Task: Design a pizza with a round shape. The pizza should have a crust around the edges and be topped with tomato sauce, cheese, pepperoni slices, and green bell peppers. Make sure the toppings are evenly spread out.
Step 626:
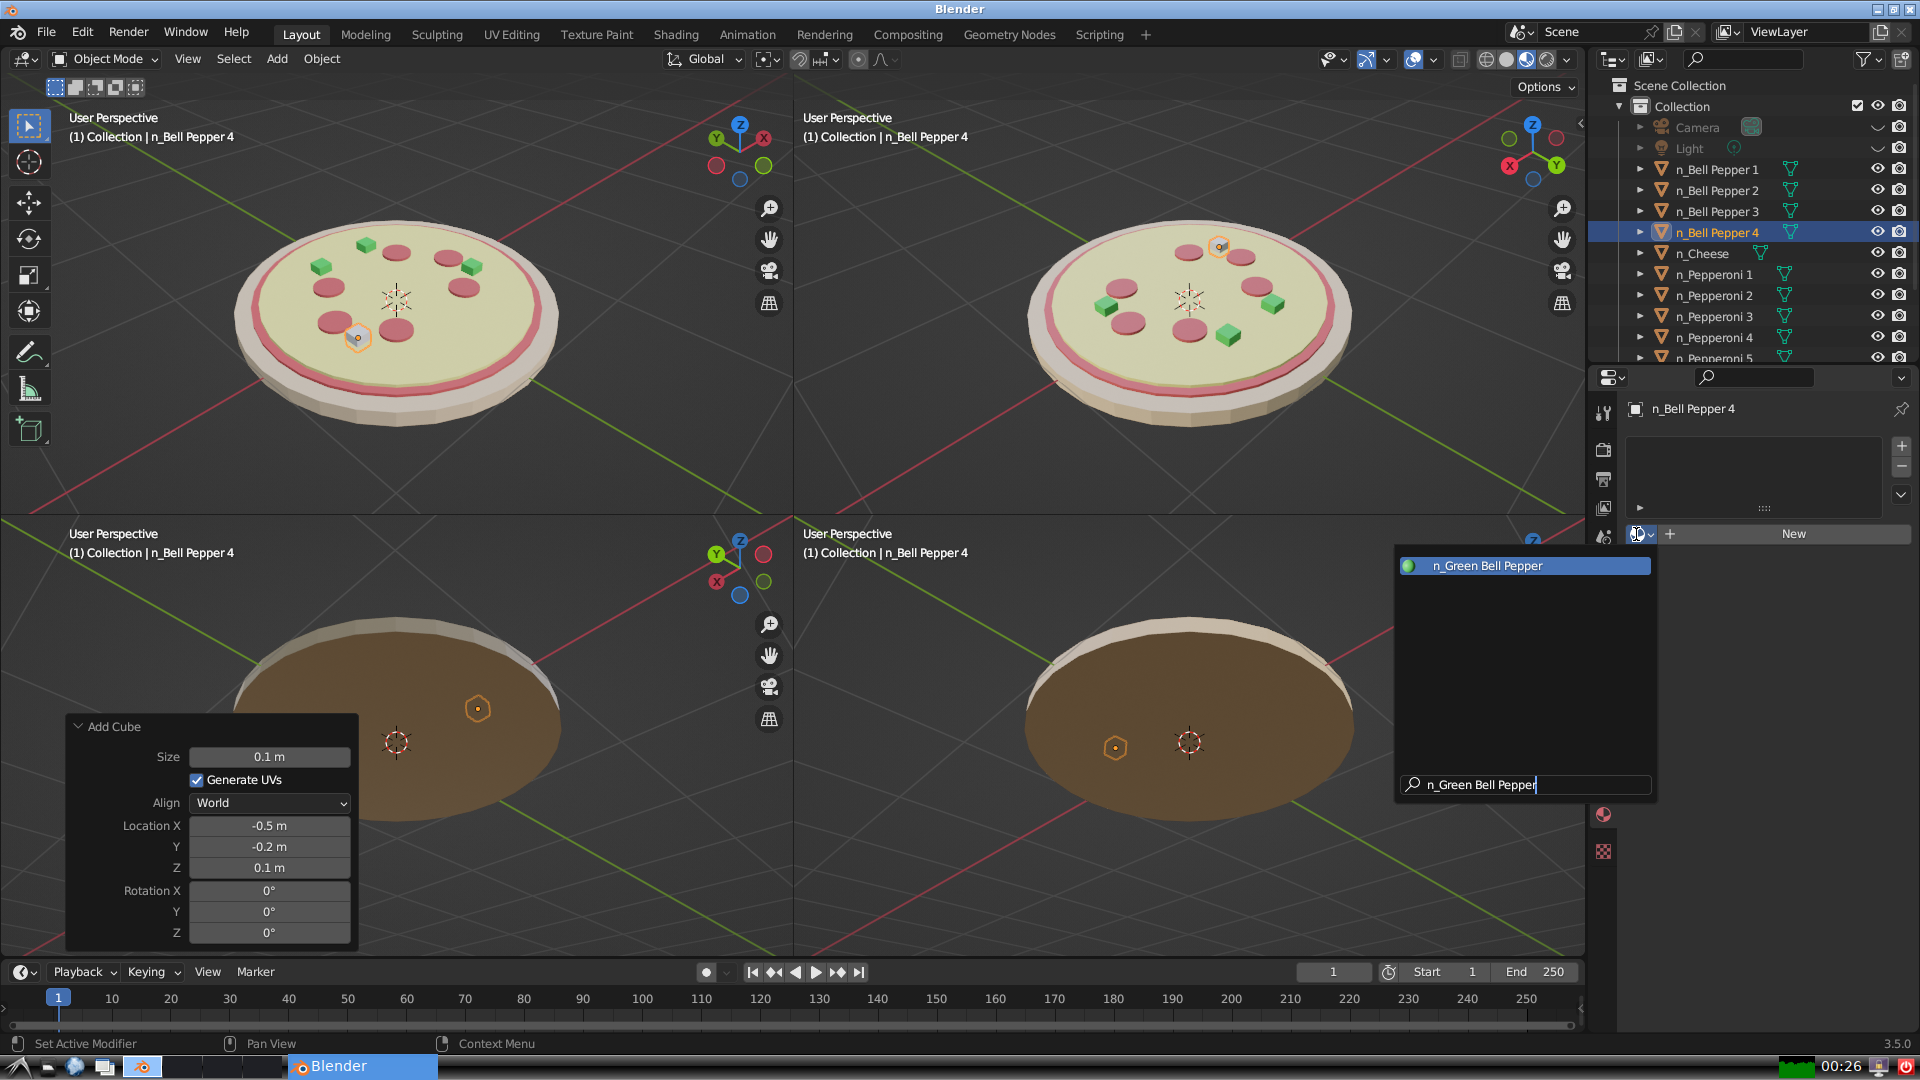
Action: {"key_press": ['Return']}